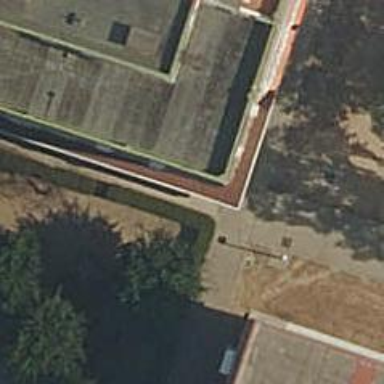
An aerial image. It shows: Sidewalk.